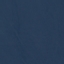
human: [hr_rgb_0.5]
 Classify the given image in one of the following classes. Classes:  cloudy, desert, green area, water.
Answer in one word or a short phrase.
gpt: water